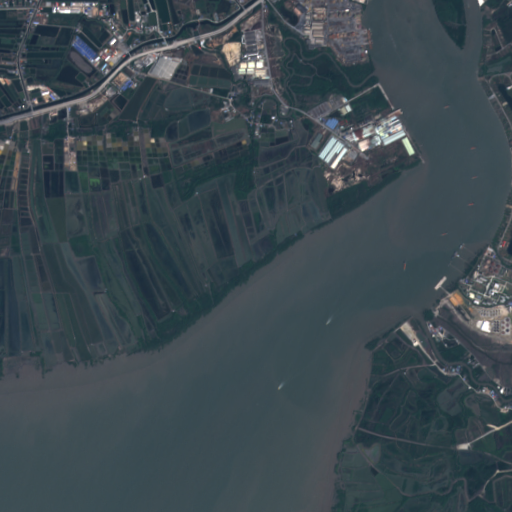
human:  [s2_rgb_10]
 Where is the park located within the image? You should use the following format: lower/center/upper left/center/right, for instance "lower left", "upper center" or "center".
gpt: The park is located in the center right of the image.
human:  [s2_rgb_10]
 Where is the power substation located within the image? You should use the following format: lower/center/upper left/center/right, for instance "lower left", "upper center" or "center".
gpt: The power substation is located in the upper right of the image.
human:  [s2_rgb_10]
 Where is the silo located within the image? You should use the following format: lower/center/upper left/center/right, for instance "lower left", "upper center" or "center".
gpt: The silo is located in the center right of the image.
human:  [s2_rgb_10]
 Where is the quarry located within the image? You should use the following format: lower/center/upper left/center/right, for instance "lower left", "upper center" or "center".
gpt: There is no quarry in the image.